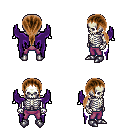
a pixel art fantasy rpg character, male body template, skeleton, purple wings, magenta pants, brown ponytail hairstyle, metal boots, four views (front, back, left, right), 2x2 character sprite sheet, small pixel art, hard edges, no anti-aliasing